Question: I have tried running svn log command to list the commits occurred in SVN repository for a day.
But after running the below command in the output, i could see first line was previous day's commit.
Is there any way to get the changes happened in a same day. Any explanation on where i did the mistake?
Command I tried:- svn log <
epo-url> -r {2014-06-03T00:00:00}:{2014-06-03T23:59:59}
result shown as below:-

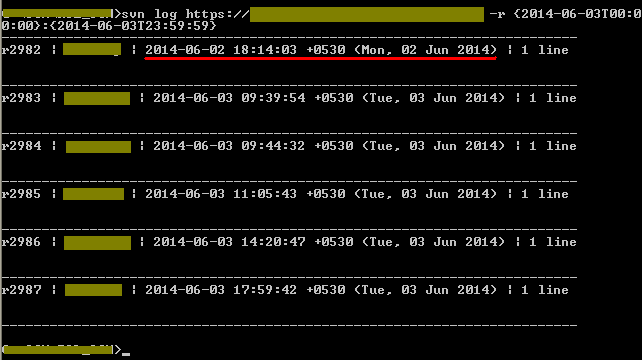
Answer: Maybe you'll try to read SVN Book <URL>, "Is Subversion a Day Early?" note at least once?!
> Remember that Subversion will find the as of the date you give
I.e when you use date-range in log, , than range-start and you have to skip first record
For SVN 1.8+ and reasonable short range you can use '--search' + '--search-and' options as additional or main filter